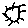
Label: sun